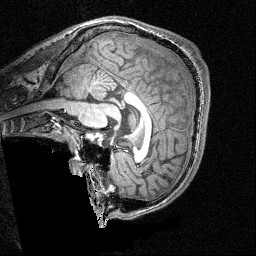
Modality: T1w
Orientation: sagittal
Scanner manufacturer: siemens
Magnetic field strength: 3 T
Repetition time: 1.54 s
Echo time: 0.00304 s